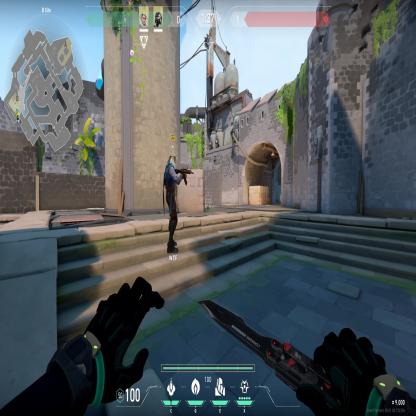
Label: teammate